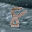
Label: 8